Question: Assume that the back is using a JTextPane, and I would like to implement a view with a label. But how can I implement the view in Java? is that something like UIView on iPhone on the Java Swing? Thanks.
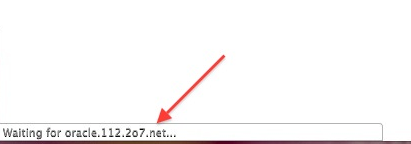
Answer: If I understand correctly, you would like to display a 'JLabel' on top of a 'JTextPane'. If so, use a 'JLayeredPane'.
Read the <URL> to learn how to use them.